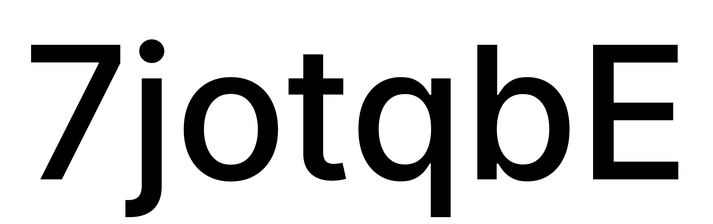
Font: Inter_Medium